Question: I am trying to do some kind of sentence processing in turkish, and I am using text file for database. But I can not read turkish characters from text file, because of that I can not process the data correctly.
'''
string[] Tempdatabase = File.ReadAllLines(@"C:\Users\dialogs.txt");
textBox1.Text = Tempdatabase[5];
'''

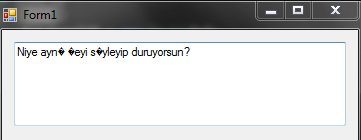
Answer: You can fiddle around using 'Encoding' as much as you like. This might eventually yield the expected result, but bear in mind that this may not work with other files.
Usually, C# processes strings and files using Unicode by default. So unless you really need something else, you should try this instead:
Open your text file in notepad (or any other program) and save it as an file. Then, you should get the expected results without any modifications in your code. This is because C# reads the file using the encoding you saved it with. This is default behavior, which should be preferred.
When you save your text file as UTF-8, then C# will interpret it as such.
This also applies to '.html' files inside Visual Studio, if you notice that they are displayed incorrectly (parsed with ASCII)
<URL>